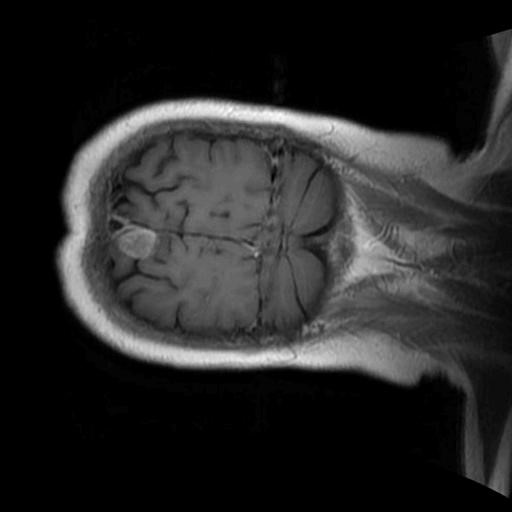
Label: brain_menin